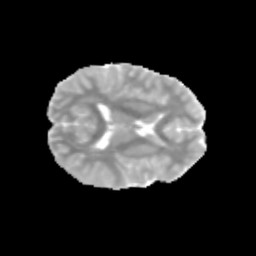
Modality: MD
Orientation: axial
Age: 10
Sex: male
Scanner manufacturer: siemens
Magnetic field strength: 3 T
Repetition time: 3.8 s
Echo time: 0.07 s